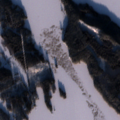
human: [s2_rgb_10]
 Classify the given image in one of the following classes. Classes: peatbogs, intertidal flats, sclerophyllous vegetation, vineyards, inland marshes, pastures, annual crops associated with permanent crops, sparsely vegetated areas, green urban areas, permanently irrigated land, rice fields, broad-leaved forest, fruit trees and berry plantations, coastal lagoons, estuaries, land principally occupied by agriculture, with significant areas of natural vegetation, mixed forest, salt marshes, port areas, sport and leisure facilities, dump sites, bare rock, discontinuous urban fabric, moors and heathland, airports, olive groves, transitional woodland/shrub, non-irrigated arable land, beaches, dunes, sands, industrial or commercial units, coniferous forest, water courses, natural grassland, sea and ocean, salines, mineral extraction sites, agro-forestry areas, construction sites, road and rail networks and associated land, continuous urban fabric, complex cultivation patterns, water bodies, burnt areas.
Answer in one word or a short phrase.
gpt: coniferous forest, mixed forest, water bodies